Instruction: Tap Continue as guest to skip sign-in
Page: checkout
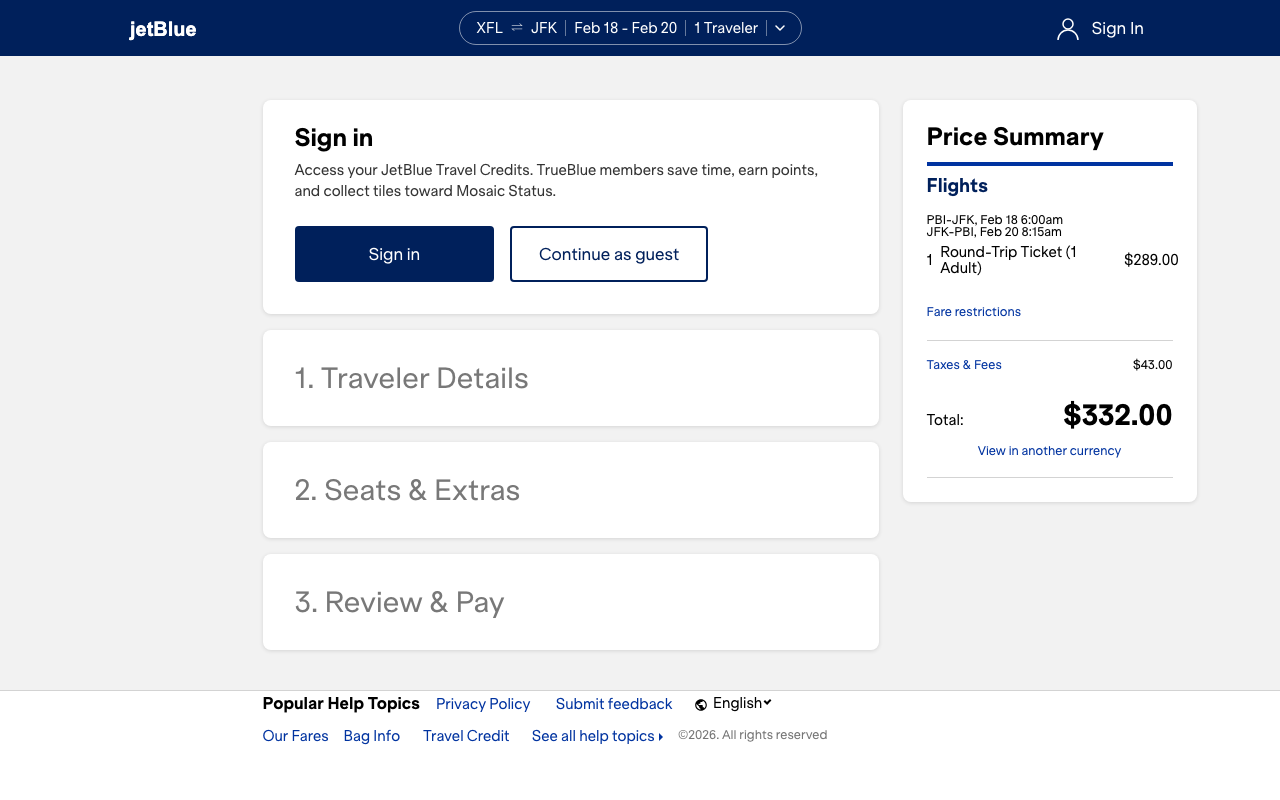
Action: click